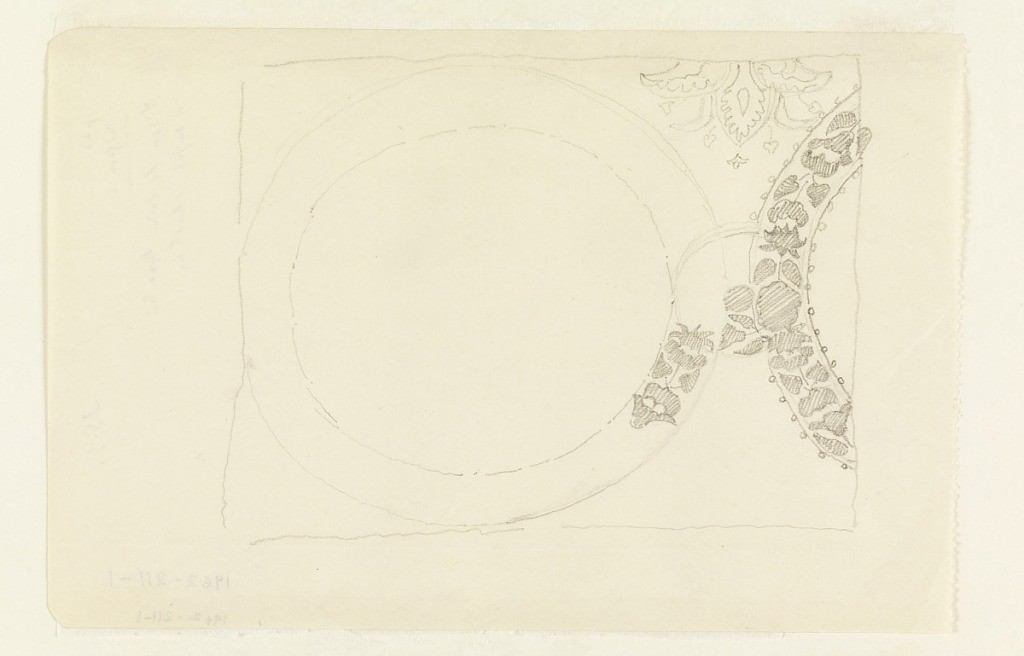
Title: Unfinished study for an ornamental detail in the mural at the Boston Public Library
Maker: John Singer Sargent, American, 1856–1925
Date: ca. 1890
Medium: Graphite on paper
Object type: Drawing
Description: Horizontal rectangle.  Two floral roundels (half only of one shown at right), and part of an arabesque shown above the link that joins the roundels together.